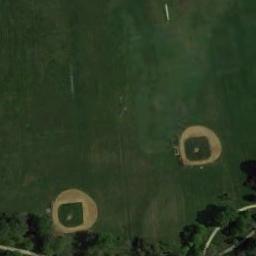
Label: baseball_diamond